Brain MRI, t2w sequence, axial 2D slice.
Patient: age 32, sex F, weight 95 kg, height 1.95 m
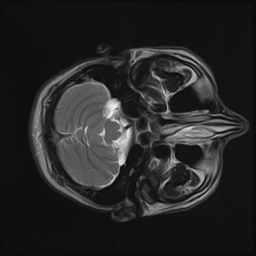